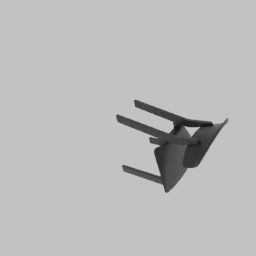
Label: furniture